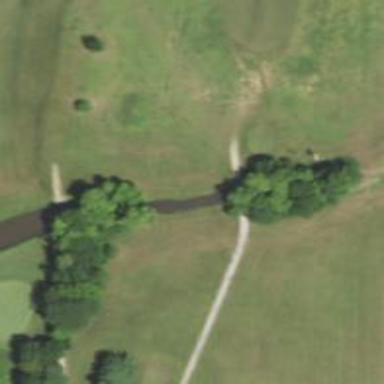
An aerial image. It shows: Path used for both walking and golf.